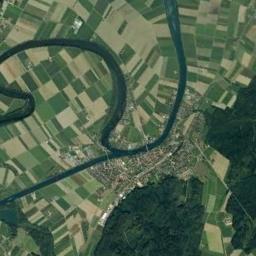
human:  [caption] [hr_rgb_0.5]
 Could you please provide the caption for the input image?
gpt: Many trees are around the river .

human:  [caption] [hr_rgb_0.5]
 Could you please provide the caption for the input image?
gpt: The river goes through farmland and trees .

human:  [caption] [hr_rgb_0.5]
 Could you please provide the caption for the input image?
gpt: The two deep blue rivers go through the farmland and a residential area is next to the rivers .

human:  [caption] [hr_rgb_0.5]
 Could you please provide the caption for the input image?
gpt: A very curvy turquoise river with tributaries, Green and tan mixed fields on both sides of the bank, A huge city .

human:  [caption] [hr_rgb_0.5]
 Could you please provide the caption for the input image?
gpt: There are many green and yellow farmlands around the river .